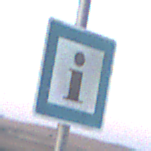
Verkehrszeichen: Informationsstelle
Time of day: SunriseSunset
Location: Outdoor (Nature)
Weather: Clear
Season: Winter
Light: Natural